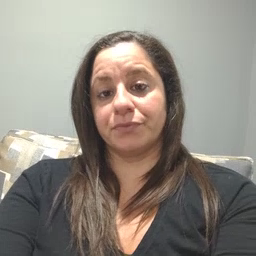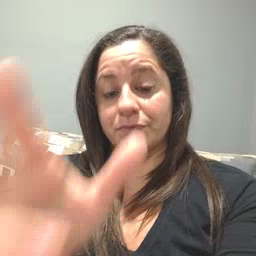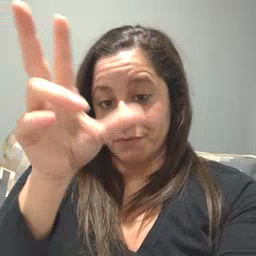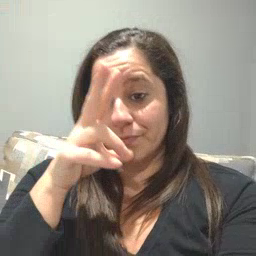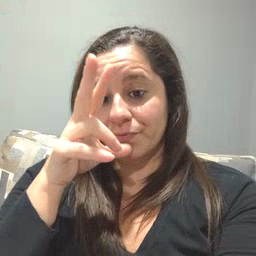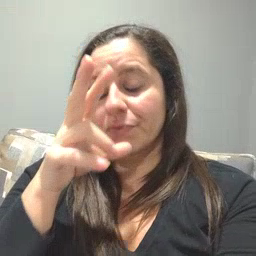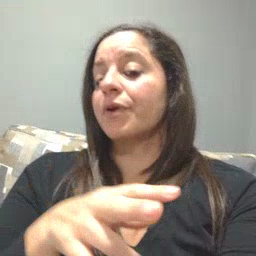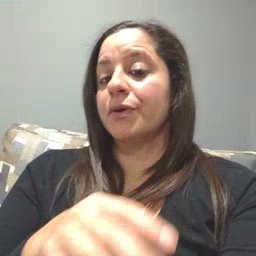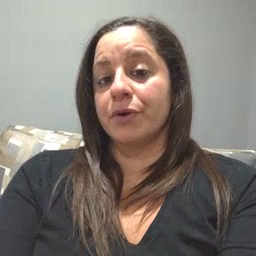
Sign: hen